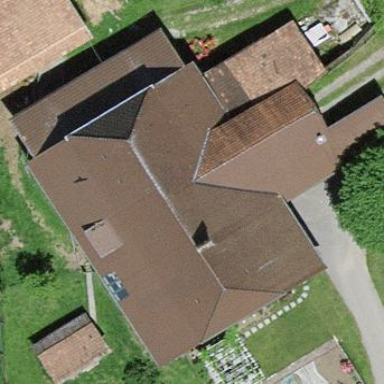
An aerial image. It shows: Farm building.